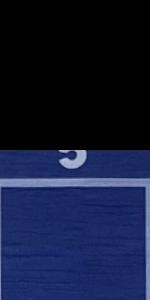
Label: Empty